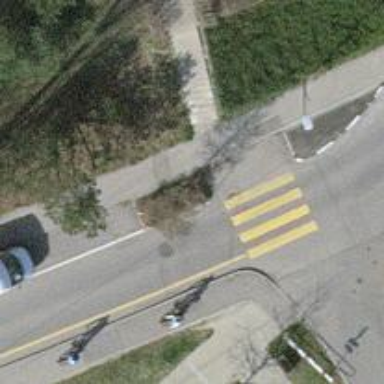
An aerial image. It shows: Zebra crossing on the road.